Question: this is how I should use distinct to download the content again.

Here at pictures VISR it to the download content 3 times, but I only want it 1 time in total
what is the problem is that it does not pick all of them, but I only want it to pick up only one of time, which means that it only need to download one time by title and simultaneously username.
'''
$sql = "SELECT DISTINCT fms_bruger.fornavn, fms_bruger.efternavn, fms_opslagpm.id, fms_opslagpm.title FROM fms_bruger INNER JOIN fms_opslagpm ON fms_bruger.id=fms_opslagpm.fra_id WHERE fms_opslagpm.til_id = ? ORDER BY fms_opslagpm.datotid DESC";
if ($stmt = $this->mysqli->prepare($sql)) {
$stmt->bind_param('i', $id);
$id = $_SESSION["id"];
$stmt->execute();
$stmt->bind_result($fornavn, $efternavn, $id, $title);
while ($stmt->fetch()) {
?>
<tr class="postbox">
<td class="beskedinfo">
<p><?php echo $fornavn . " " . $efternavn;?></p>
</td>
<td>
<a href="#"><?php echo $title;?></a>
</td>
<td>
<a href="#">Slet</a>
</td>
</tr>
<?php
}
$stmt->close();
}
'''
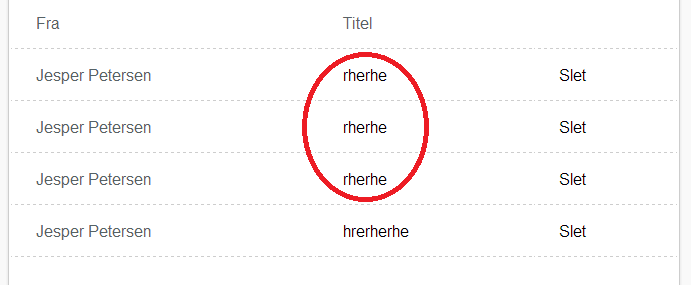
Answer: You need to use GROUP BY not DISTINCT to get the grouping of the title field.
'''
SELECT fms_bruger.fornavn, fms_bruger.efternavn, fms_opslagpm.id, fms_opslagpm.title
FROM fms_bruger
INNER JOIN fms_opslagpm ON fms_bruger.id=fms_opslagpm.fra_id
WHERE fms_opslagpm.til_id = ?
GROUP BY fms_opslagpm.title
ORDER BY fms_opslagpm.datotid DESC
'''